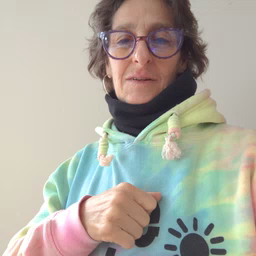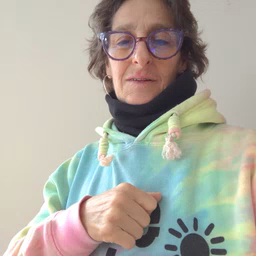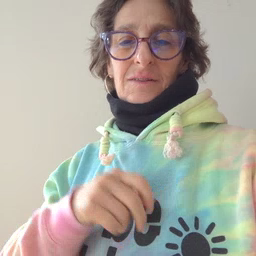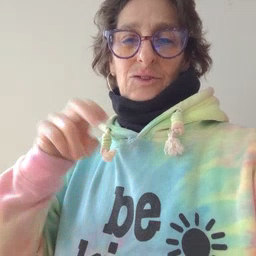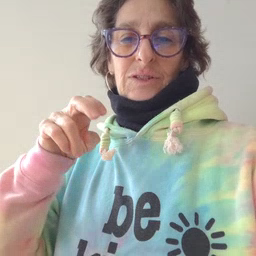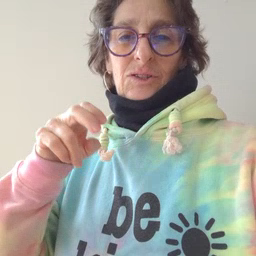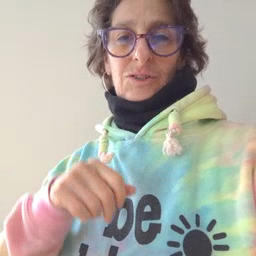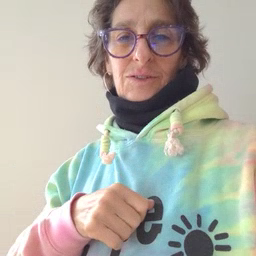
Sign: chair